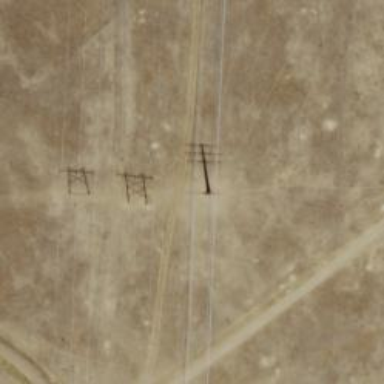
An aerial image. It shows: Power tower.